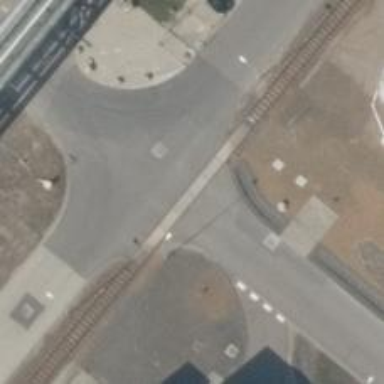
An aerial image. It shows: Level crossing along the railway.